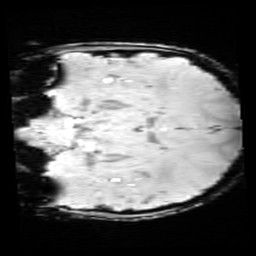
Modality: SWI
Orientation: coronal
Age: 11
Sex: female
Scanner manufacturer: siemens
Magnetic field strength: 3 T
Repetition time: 0.027 s
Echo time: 0.02 s